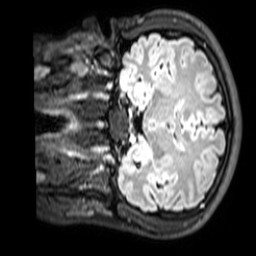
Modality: T1w
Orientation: coronal
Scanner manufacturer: philips
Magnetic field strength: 3 T
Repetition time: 4.8 s
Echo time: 0.2586 s